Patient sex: F
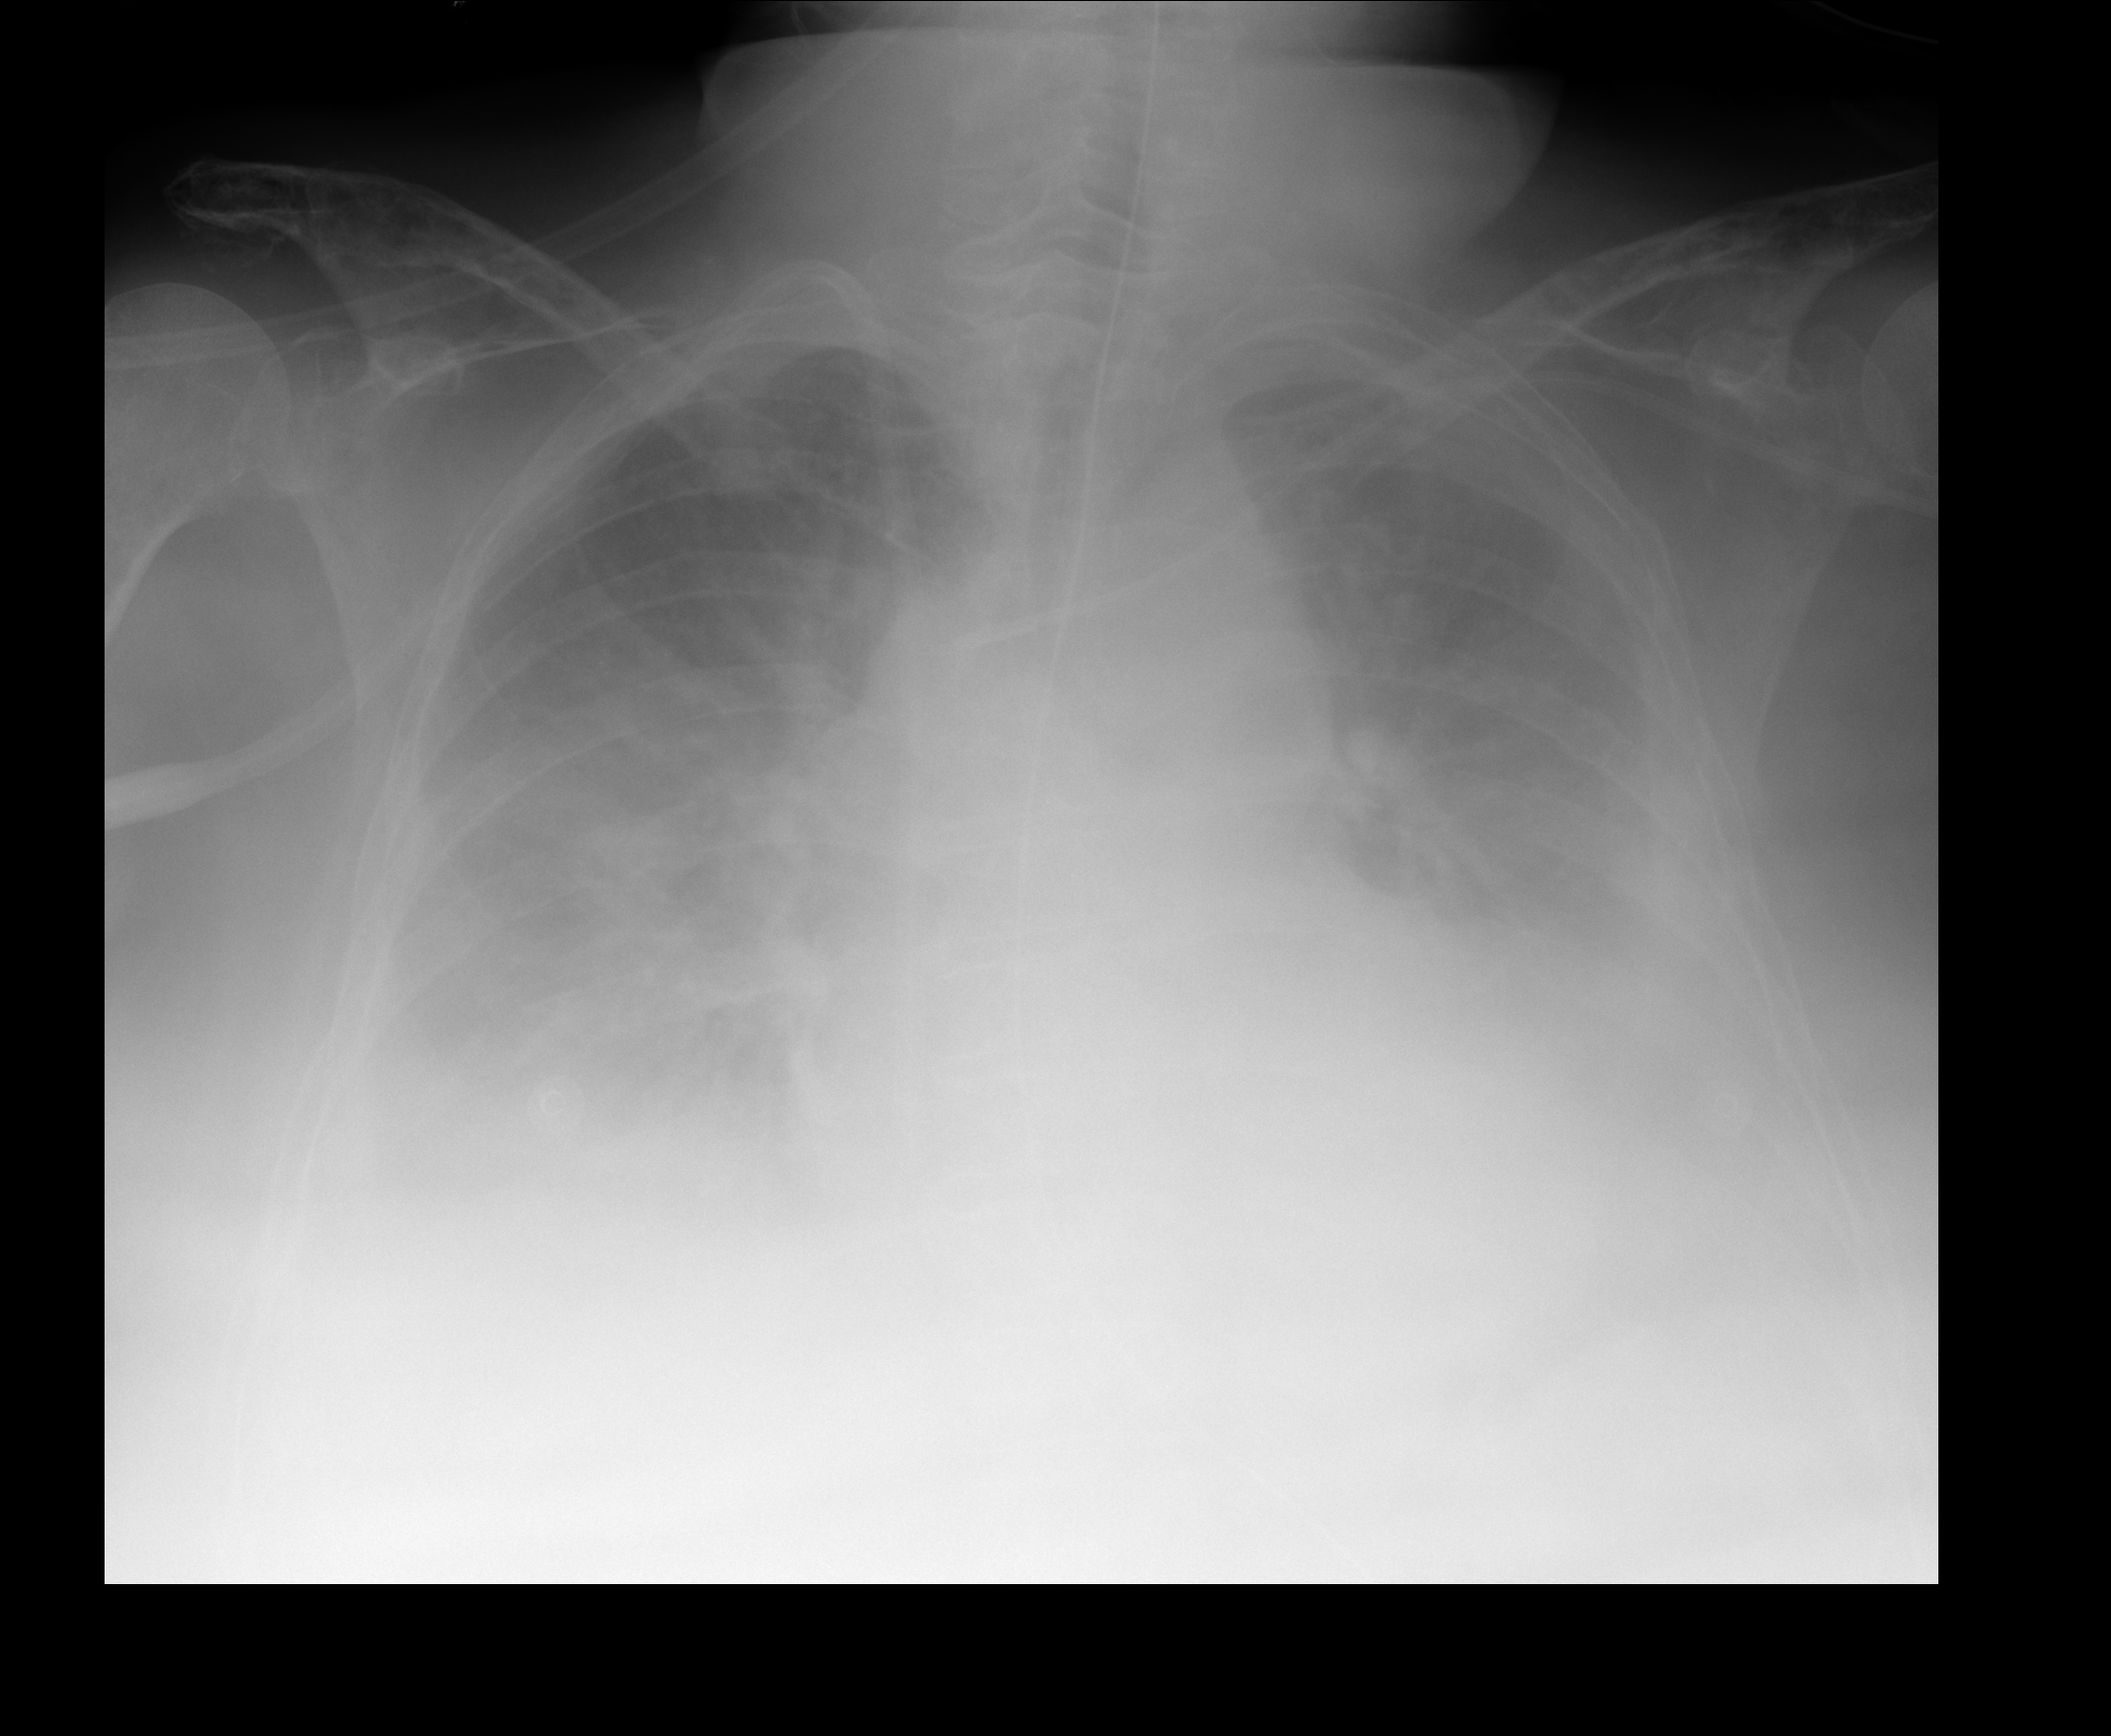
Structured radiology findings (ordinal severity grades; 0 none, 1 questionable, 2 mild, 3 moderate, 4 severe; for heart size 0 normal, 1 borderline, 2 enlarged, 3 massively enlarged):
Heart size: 2
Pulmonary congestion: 2
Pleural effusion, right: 3
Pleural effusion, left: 3
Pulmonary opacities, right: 0
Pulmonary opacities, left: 0
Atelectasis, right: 2
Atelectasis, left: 2